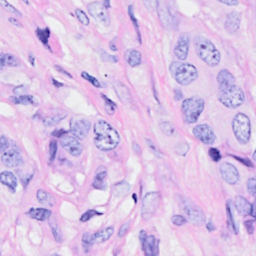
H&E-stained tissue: Breast